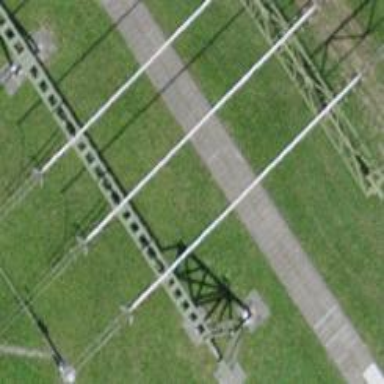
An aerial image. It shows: Insulator used in power systems.